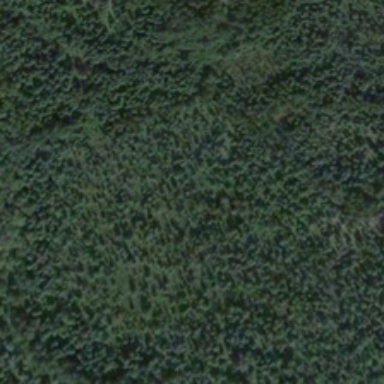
Many green tree form a piece of forest .